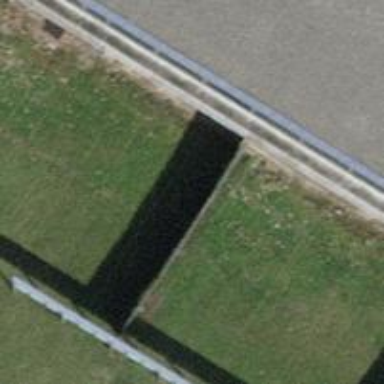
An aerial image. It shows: Noise barrier wall.